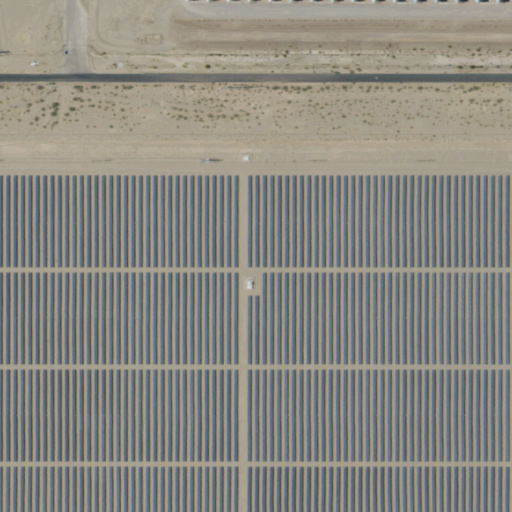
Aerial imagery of valley in Nevada named Eldorado Valley containing low intensity development, medium intensity development, open development, shrub, and barren land